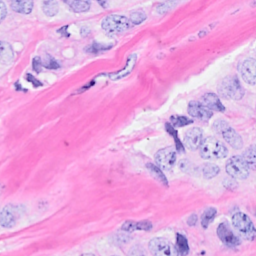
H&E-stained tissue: Breast